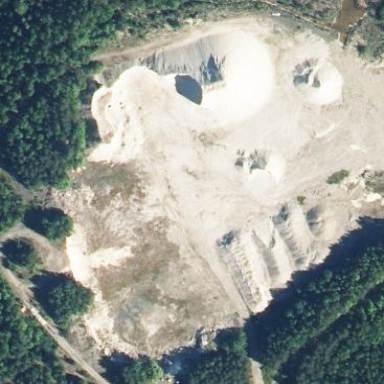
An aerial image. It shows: Quarry area.